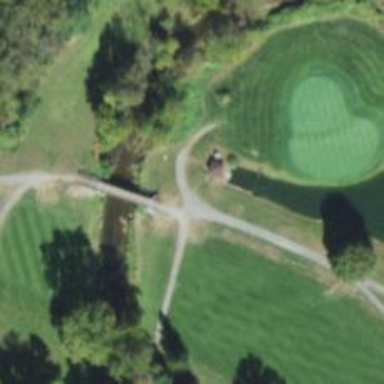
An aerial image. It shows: Service road used as golf cart path.